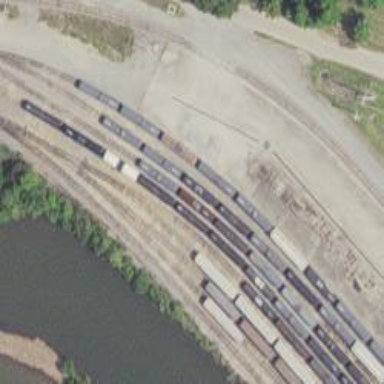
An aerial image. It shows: Railway spur service.